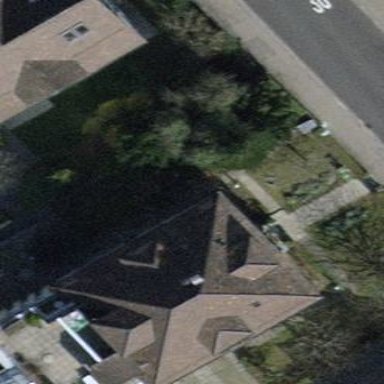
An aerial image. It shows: The roof of the building is hipped in shape.